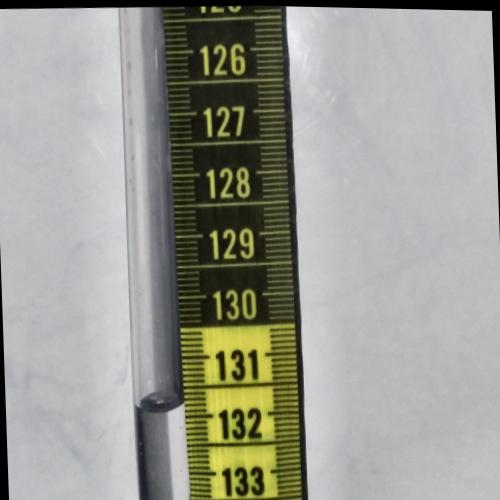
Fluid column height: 131.8 cm